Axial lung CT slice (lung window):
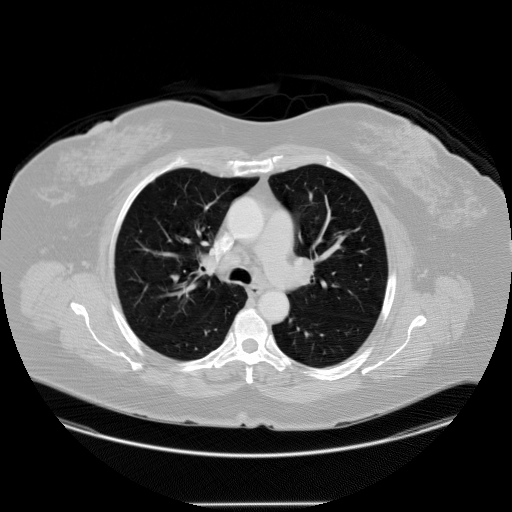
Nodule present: no